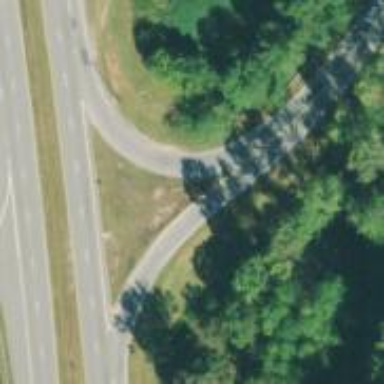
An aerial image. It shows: Trunk link highway.